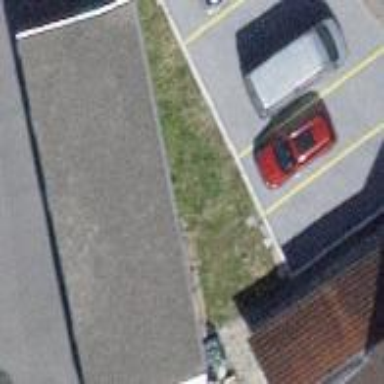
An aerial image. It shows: Group of garages.